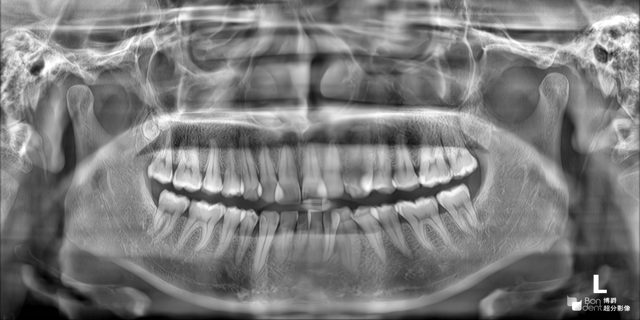
adult